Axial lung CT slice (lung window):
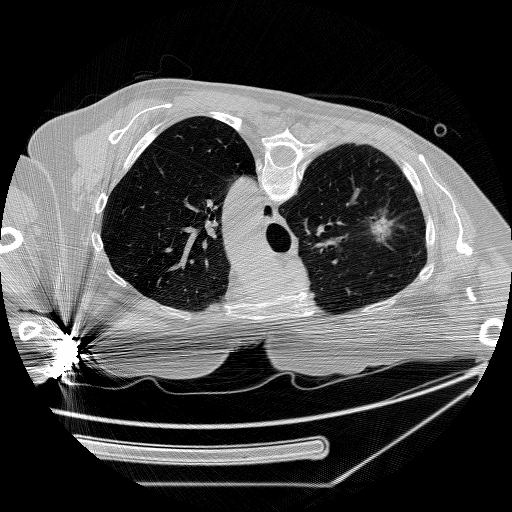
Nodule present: yes
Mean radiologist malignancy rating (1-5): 5